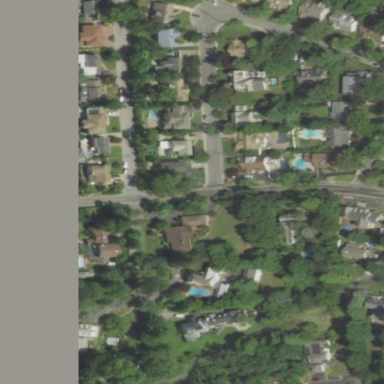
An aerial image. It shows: Residential area composed of single-family homes.